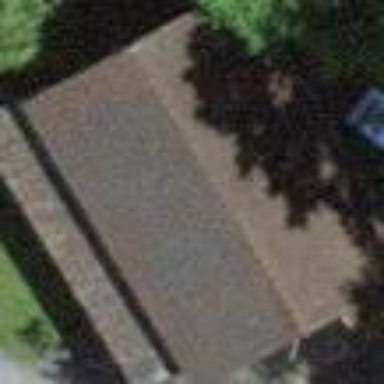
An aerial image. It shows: Barn.